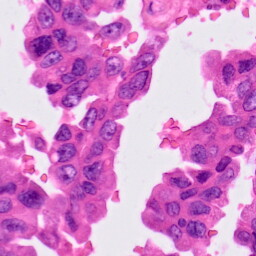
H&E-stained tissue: Lung